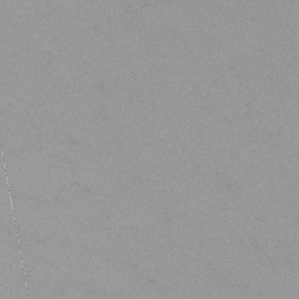
Label: frost